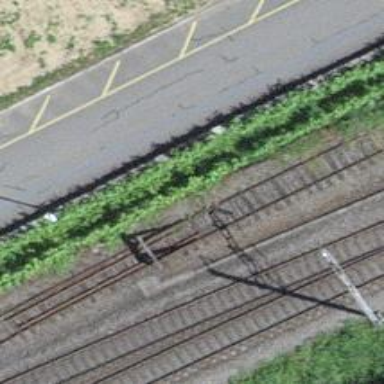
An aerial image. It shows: Railway buffer stop.